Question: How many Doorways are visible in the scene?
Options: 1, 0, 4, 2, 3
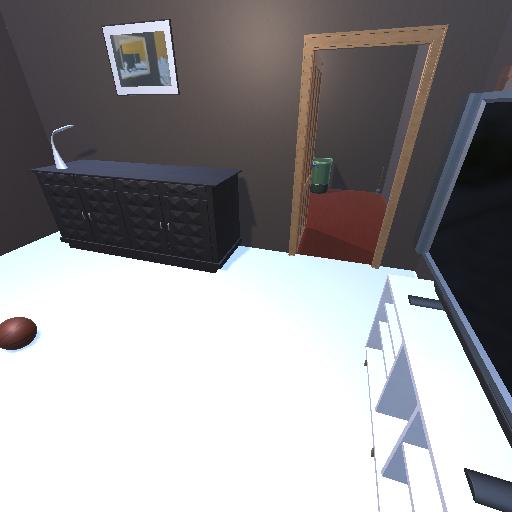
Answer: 1